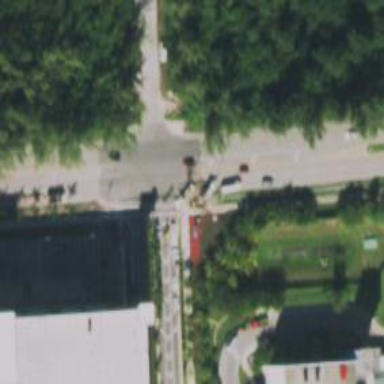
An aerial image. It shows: Crossing on the road.